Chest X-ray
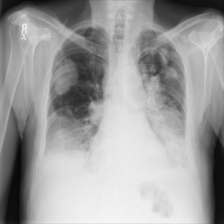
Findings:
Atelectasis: negative
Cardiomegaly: negative
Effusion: negative
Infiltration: negative
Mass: positive
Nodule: negative
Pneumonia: negative
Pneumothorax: negative
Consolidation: positive
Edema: negative
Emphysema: negative
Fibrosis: negative
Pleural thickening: negative
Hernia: negative